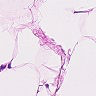
Metastatic tissue present: no